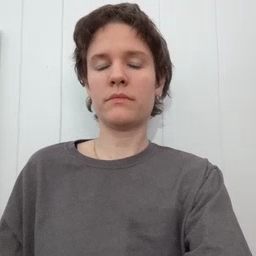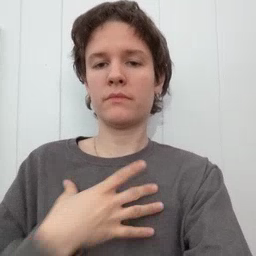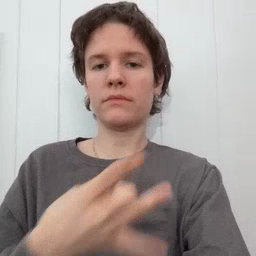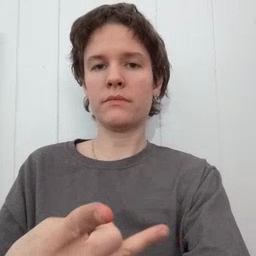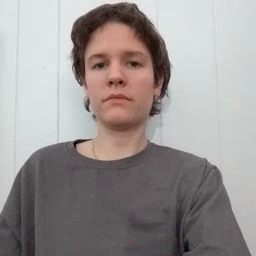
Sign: like